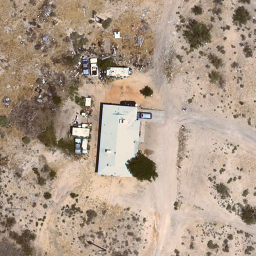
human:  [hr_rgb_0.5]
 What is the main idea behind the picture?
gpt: sparse residential